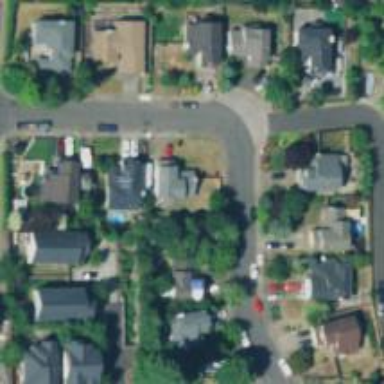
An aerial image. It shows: This residential area consists of single-family homes.